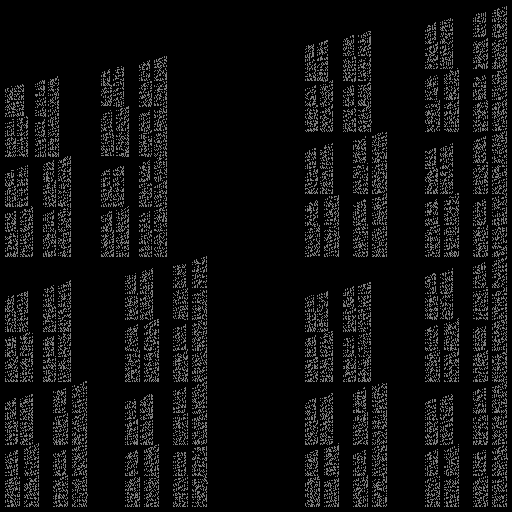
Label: castle